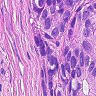
Metastatic tissue present: yes